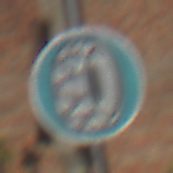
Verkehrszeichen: SchneekettenVorgeschrieben
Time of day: MorningAfternoon
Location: Outdoor (Suburban)
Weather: PartlyCloudy
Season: NotSpecified
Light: Natural